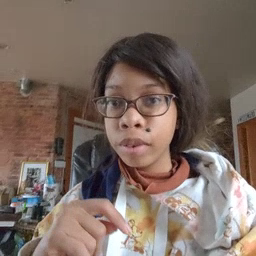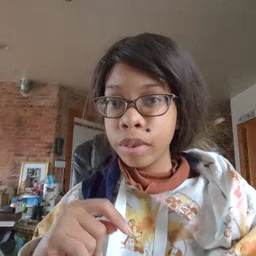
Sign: potty